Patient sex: M
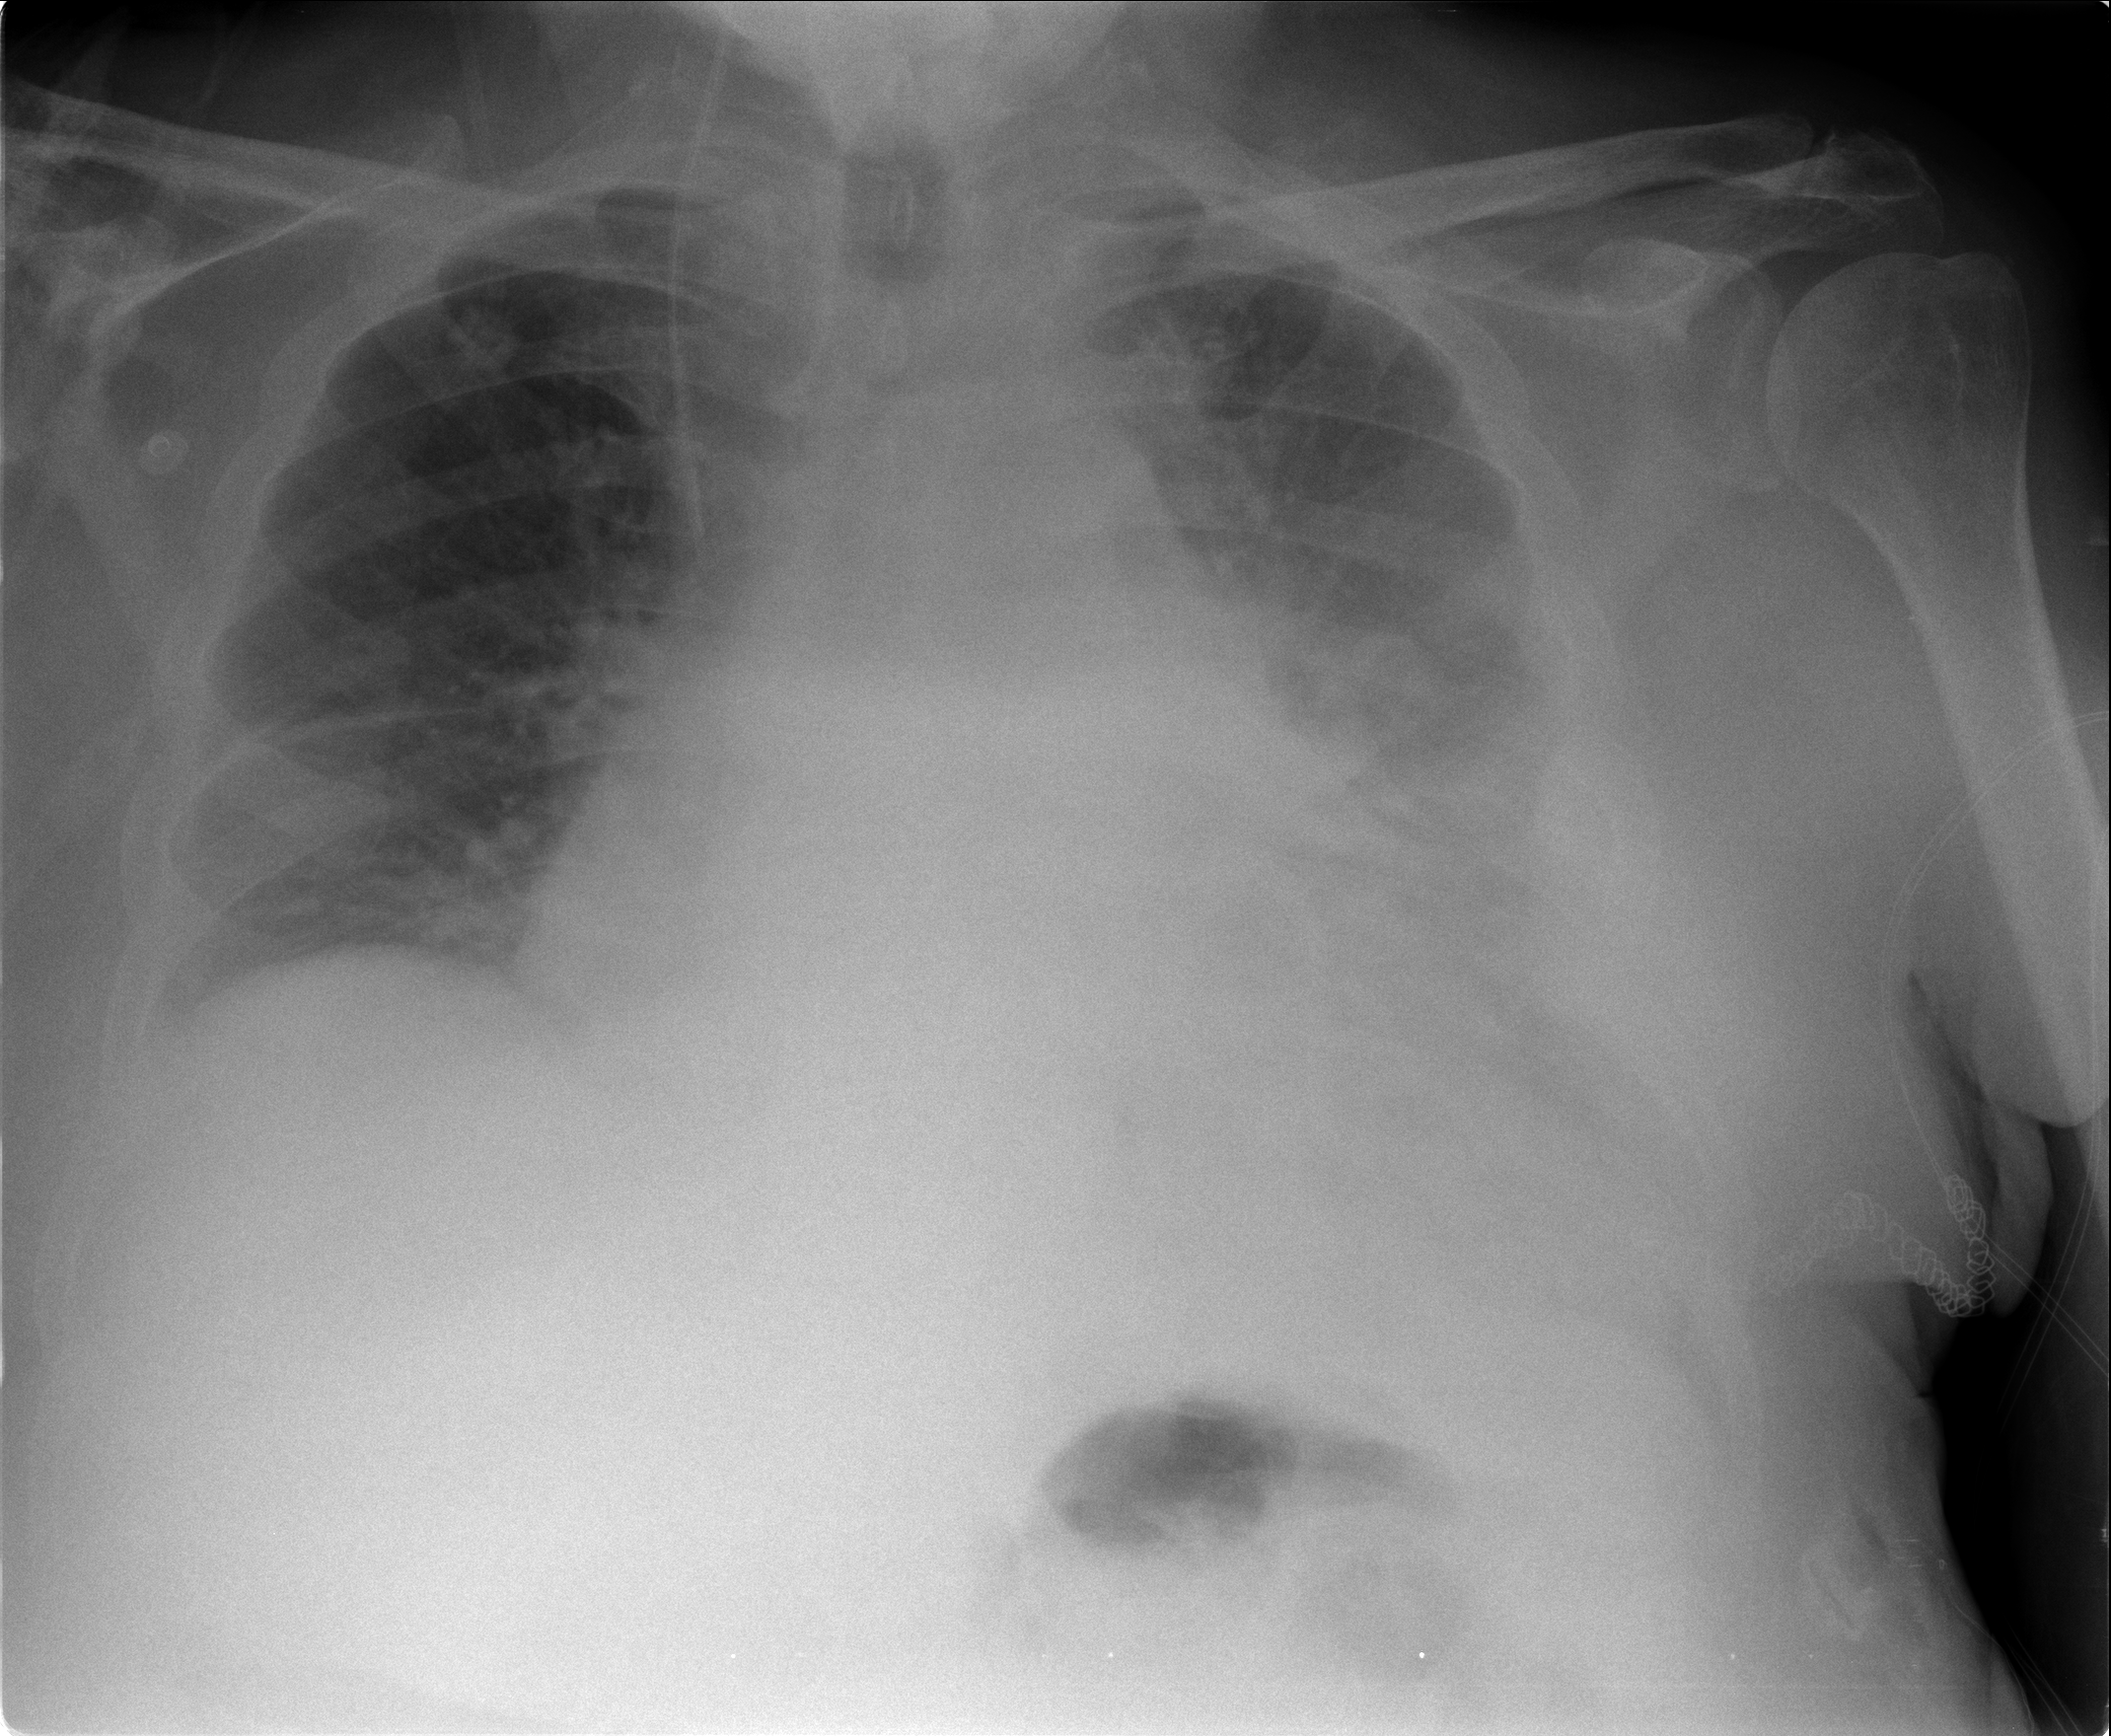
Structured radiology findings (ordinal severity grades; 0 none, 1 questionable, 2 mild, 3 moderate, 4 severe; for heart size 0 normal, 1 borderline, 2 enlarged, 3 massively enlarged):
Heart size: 2
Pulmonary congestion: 2
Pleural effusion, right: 2
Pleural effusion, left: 3
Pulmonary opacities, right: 0
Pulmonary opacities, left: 0
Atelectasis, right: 2
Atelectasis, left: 3